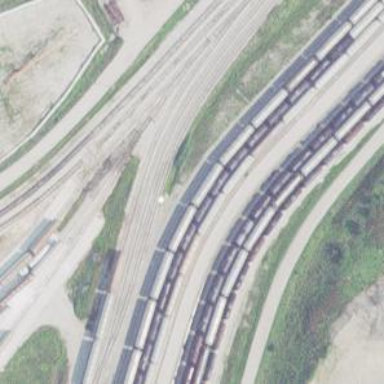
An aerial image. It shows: Railway yard.